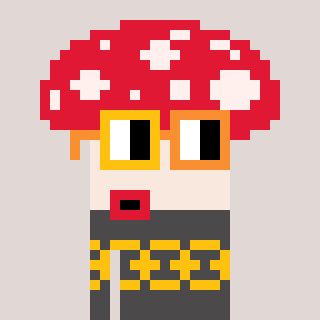
a pixel art character with square yellow and orange glasses, a mushroom-shaped head and a grayscale-colored body on a warm background